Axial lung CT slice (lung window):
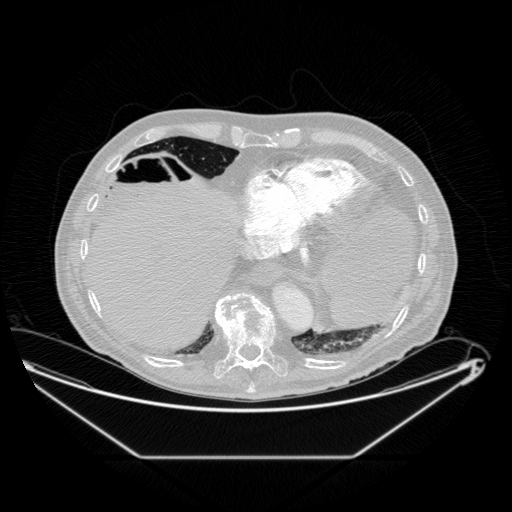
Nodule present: no